Question:
My index resource takes up half my sites load time. Google got it down to just about 30-50 ms, how would I go about achieving this?
Also, how can I parallelize the downloading of my images. They all wait for the previous one to load before starting to load, any way to fix this?
Thanks!
~ Jackson
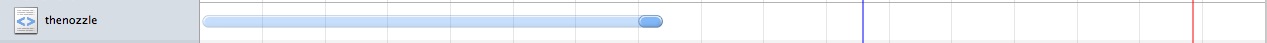
Answer: Are you geographically located in relative proximity to the server this page is hosted on? If not, then the long wait time you're looking at (before the darker shade of blue, where data is actually being transferred) is bound to be longer. Since it's the first document served to you, a connection between the server and your computer first has to be established, the length of which depends on that proximity, along with the server's responsiveness (is it a high-load server? are pages created dynamically?).
Google has many, many servers placed strategically around the globe to ensure fast-loading pages for just about everybody; you can't compete with that, but what you can do is make sure you're hosting in a location nearest to where most of your audience is located.
As for the parallelization of downloads, you can achieve this by spreading your static resources across several hostnames (e.g. static1.example.com, static2.example.com, etc). Google has a good write-up about this recommendation for pages that serve a lot of static resources, particularly images: <URL>